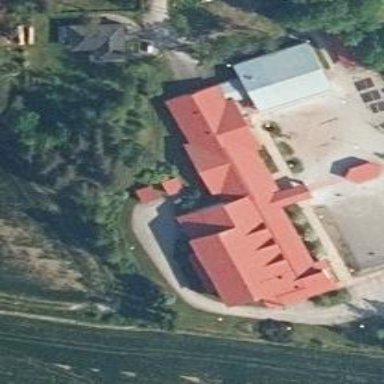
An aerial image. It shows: School.